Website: lowes
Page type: account-dashboard
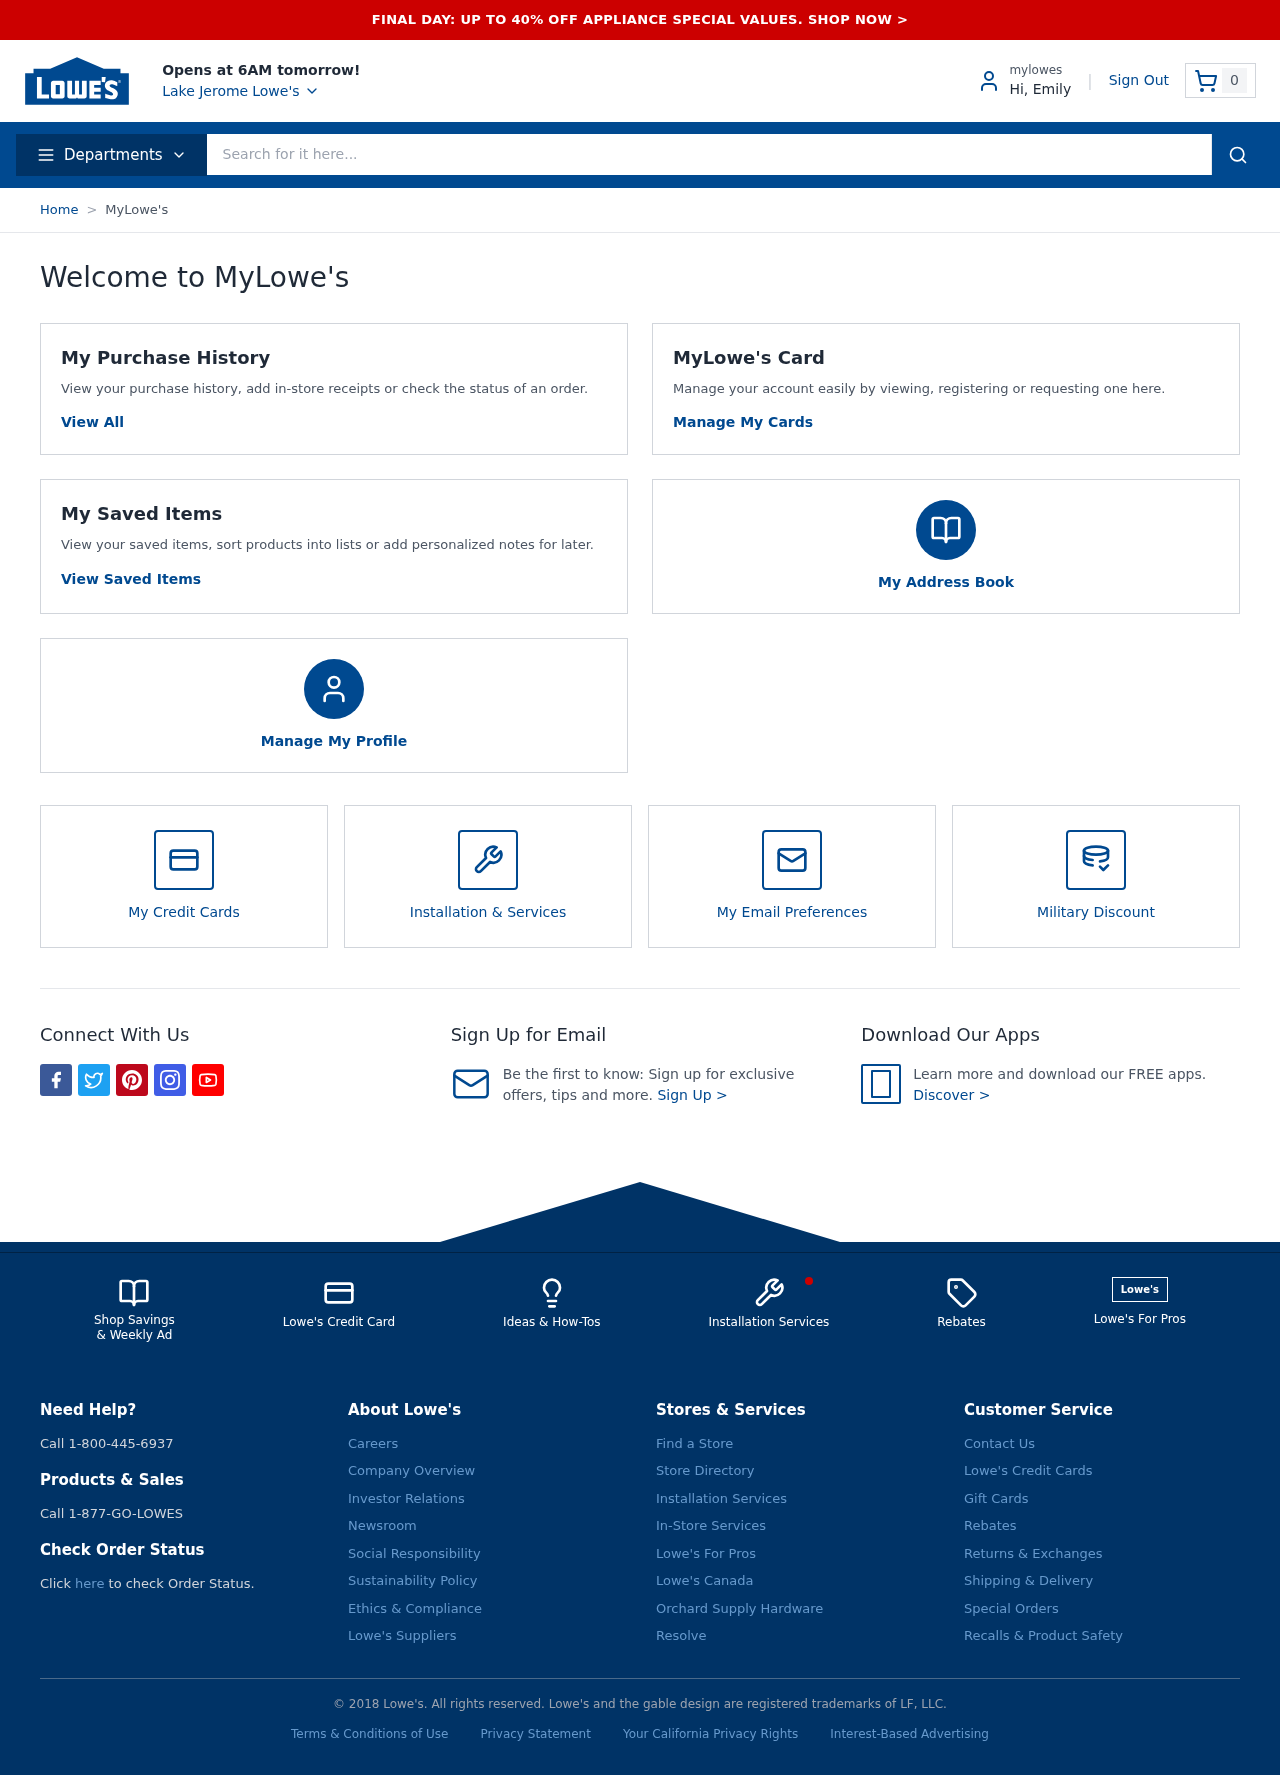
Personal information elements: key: PII_CITY
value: Lake Jerome
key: PII_FIRSTNAME
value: Hi, Emily
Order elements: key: ORDER_NUM_ITEMS
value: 0
Search elements: key: HEADER_SEARCH
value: Search for it here...